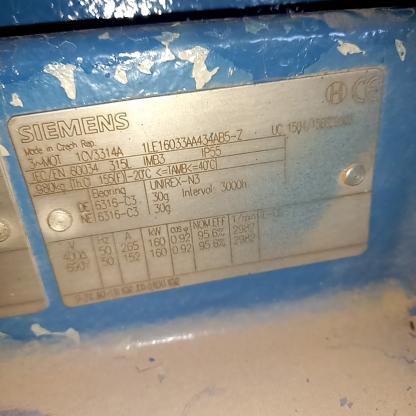
Klasa: tabliczka-znamionowa